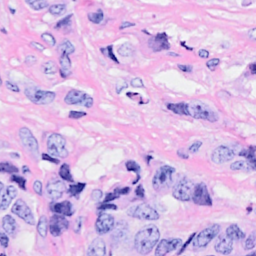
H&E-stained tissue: Breast